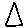
Label: triangle